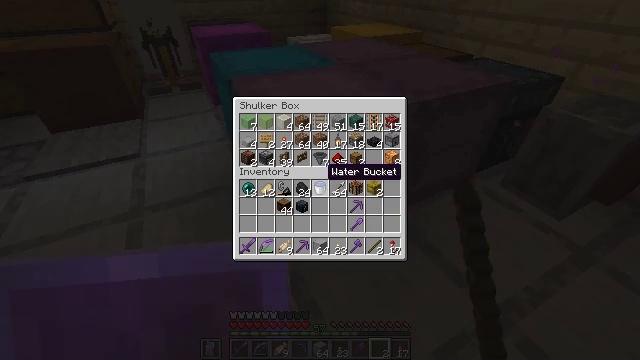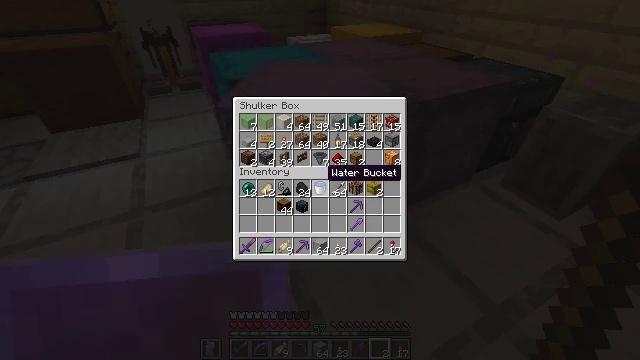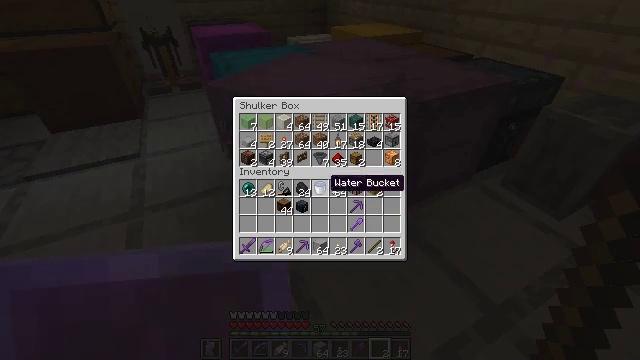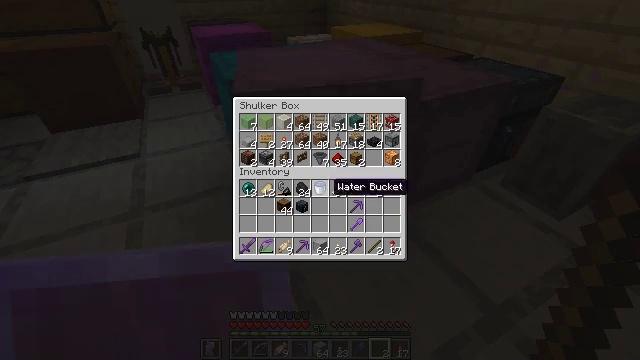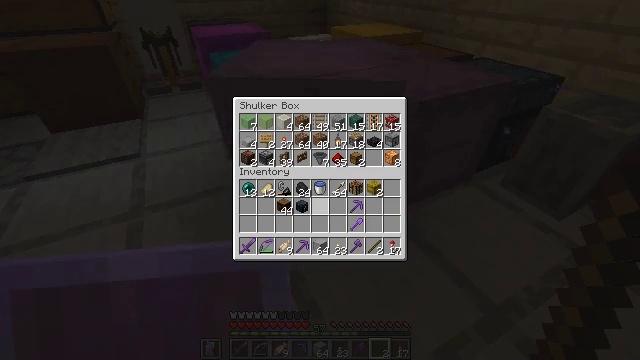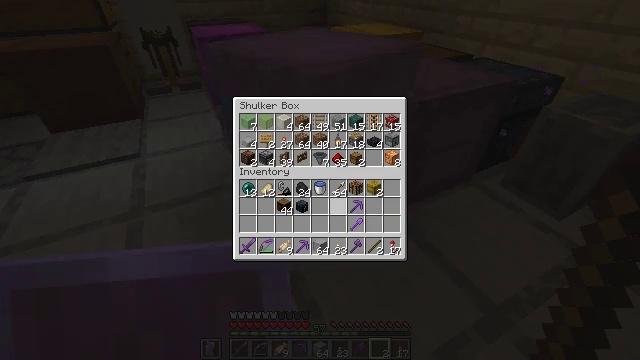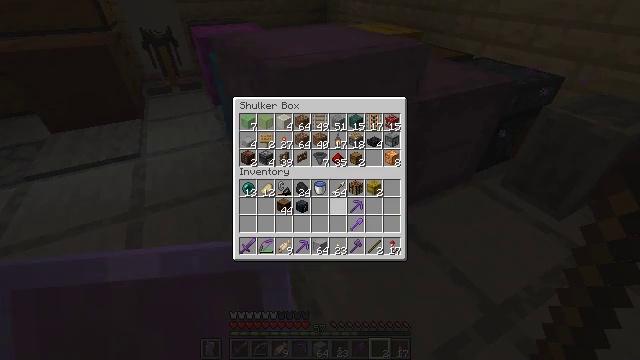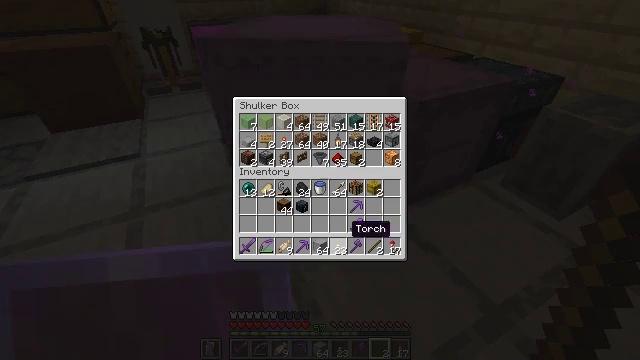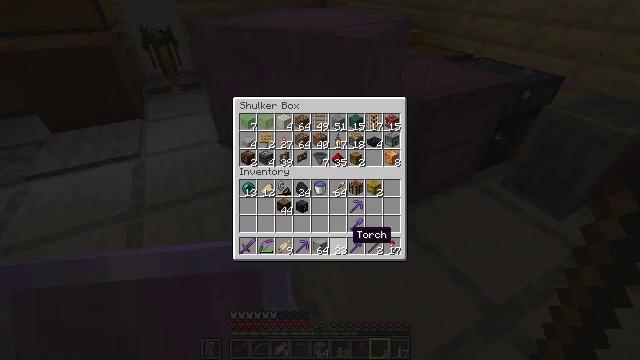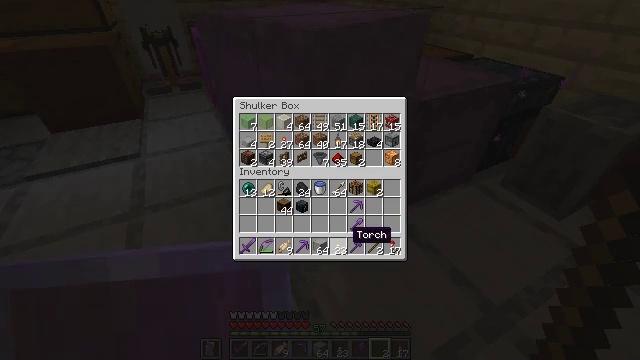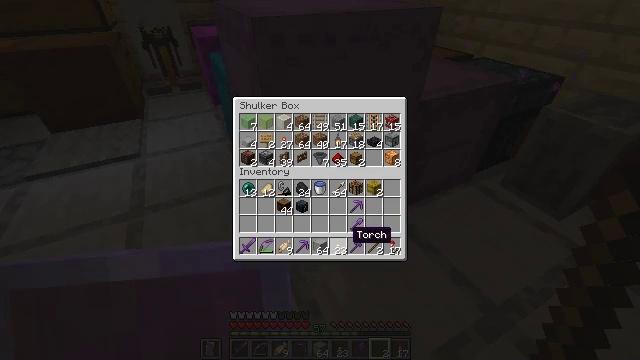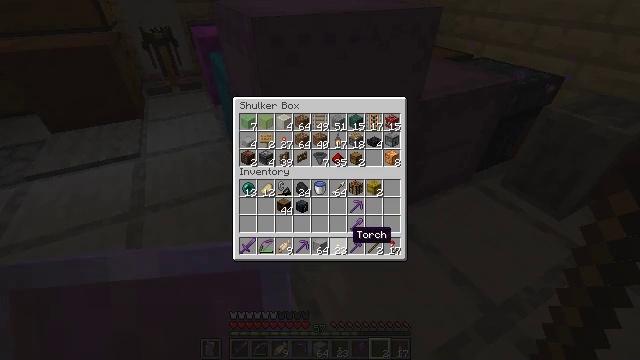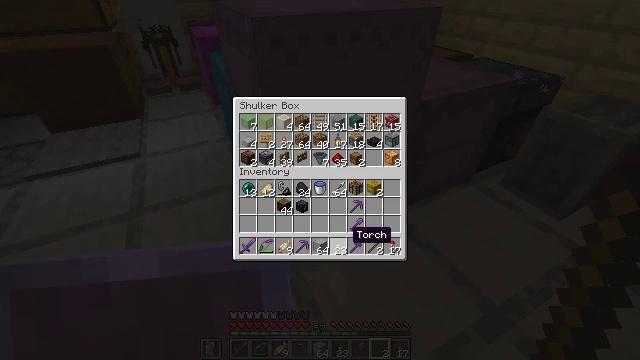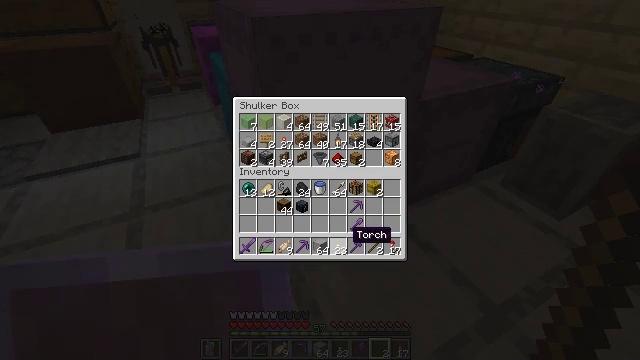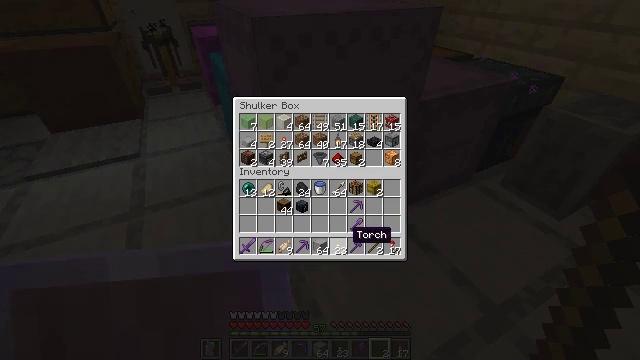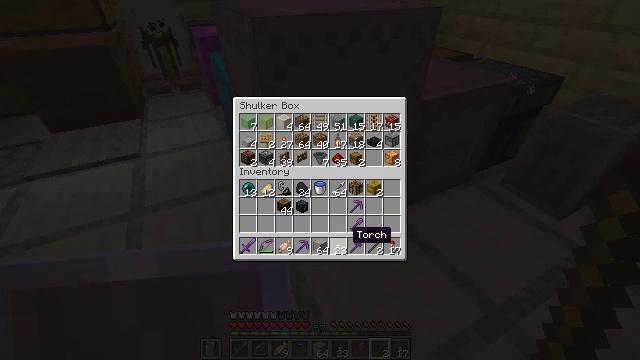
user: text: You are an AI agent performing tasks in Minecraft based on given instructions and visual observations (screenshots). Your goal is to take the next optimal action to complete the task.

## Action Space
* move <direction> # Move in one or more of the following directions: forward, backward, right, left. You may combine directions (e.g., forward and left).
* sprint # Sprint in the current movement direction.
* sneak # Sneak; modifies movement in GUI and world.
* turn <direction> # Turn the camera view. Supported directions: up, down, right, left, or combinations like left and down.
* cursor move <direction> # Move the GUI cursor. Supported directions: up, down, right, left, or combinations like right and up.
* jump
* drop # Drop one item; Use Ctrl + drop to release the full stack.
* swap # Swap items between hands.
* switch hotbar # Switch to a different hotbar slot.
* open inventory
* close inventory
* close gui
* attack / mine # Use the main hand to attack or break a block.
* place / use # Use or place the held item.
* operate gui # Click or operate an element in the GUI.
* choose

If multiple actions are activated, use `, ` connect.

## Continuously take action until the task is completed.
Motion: motion action
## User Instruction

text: Left click to mine the brown shulker box.
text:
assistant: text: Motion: no_op
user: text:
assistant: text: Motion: turn down
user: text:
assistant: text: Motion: no_op
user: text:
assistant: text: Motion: no_op
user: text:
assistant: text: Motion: no_op
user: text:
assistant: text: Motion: turn right and down
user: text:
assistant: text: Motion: turn right and down
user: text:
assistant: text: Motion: no_op
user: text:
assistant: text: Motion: no_op
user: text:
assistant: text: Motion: no_op
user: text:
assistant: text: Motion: no_op
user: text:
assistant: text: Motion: no_op
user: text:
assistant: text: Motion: no_op
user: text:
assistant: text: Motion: no_op
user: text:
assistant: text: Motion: no_op
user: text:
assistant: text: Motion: sneak
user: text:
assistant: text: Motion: sneak
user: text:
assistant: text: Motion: sneak
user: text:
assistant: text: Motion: sneak
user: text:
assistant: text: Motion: sneak
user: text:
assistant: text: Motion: sneak
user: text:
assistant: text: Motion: sneak
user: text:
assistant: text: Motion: sneak
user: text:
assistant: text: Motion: sneak
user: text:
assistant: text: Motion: sneak
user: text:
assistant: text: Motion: sneak
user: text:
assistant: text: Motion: sneak
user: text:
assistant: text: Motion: sneak
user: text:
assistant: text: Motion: sneak, attack / mine
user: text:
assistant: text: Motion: sneak, attack / mine